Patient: sex M, age 60
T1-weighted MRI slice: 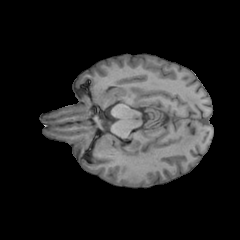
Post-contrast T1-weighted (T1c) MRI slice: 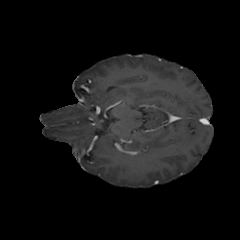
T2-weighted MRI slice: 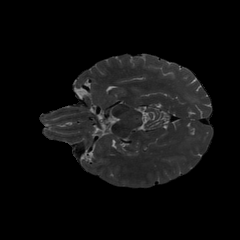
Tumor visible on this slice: no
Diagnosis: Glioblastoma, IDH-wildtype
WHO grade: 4